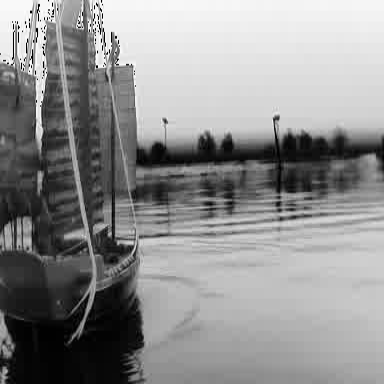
There is a sailboat in the infrared image.